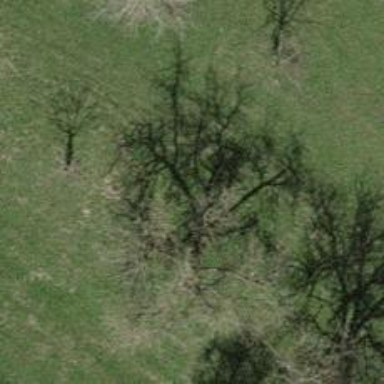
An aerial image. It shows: Single tag "natural: tree."